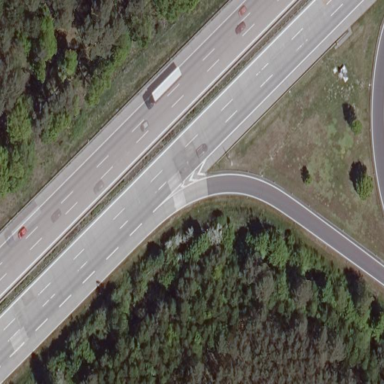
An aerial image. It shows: Motorway area.